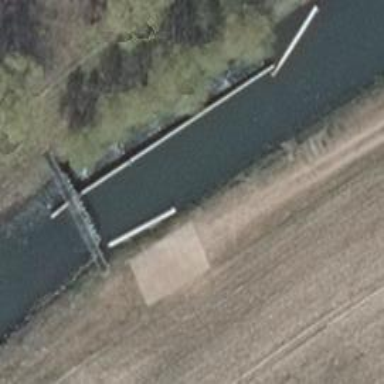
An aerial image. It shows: Weir along the waterway.